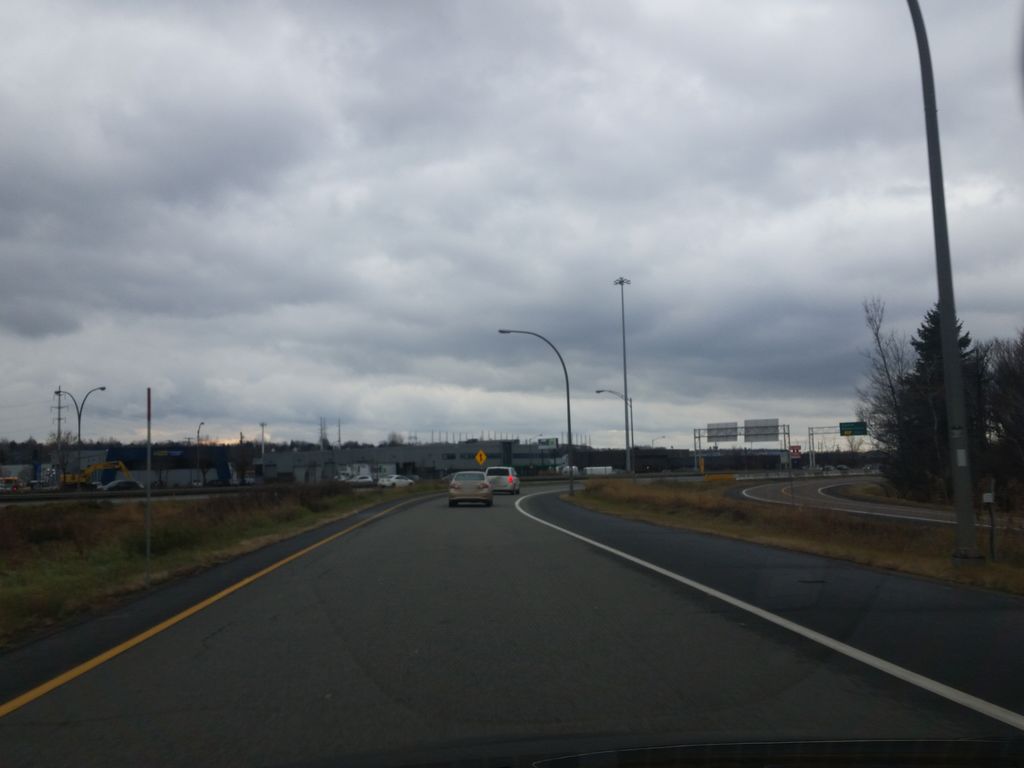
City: quebec_city